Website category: movie
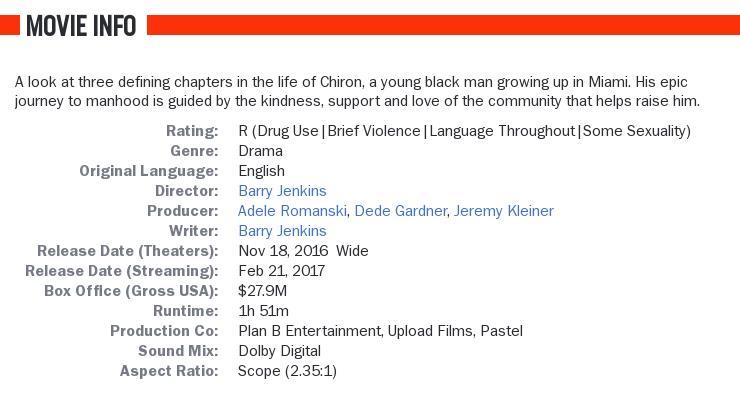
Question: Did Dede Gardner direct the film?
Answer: no

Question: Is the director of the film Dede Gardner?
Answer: no

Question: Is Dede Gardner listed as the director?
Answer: no

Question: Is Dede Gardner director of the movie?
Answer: no

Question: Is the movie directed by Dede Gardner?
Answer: no

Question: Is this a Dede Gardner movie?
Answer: no

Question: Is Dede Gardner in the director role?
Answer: no

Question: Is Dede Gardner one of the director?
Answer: no

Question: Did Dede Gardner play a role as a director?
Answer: no

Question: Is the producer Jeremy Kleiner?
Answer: yes

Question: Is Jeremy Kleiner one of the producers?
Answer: yes

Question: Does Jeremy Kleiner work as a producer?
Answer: yes

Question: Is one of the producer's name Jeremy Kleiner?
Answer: yes

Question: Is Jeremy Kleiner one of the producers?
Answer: yes

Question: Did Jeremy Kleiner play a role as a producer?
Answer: yes

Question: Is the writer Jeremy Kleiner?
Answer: no

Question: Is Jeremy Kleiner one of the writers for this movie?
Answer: no

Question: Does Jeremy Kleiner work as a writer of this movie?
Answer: no

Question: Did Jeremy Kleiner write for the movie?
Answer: no

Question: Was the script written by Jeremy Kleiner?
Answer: no

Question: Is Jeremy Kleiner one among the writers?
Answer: no

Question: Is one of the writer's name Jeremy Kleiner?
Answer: no

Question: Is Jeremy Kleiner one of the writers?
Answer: no

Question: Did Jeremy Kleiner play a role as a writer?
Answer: no

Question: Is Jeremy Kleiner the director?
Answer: no

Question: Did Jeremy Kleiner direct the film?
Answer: no

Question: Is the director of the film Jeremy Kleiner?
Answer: no

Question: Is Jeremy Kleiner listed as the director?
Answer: no

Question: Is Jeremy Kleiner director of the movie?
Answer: no

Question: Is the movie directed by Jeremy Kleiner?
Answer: no

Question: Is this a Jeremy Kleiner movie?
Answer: no

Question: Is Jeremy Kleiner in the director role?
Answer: no

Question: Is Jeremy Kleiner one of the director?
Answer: no

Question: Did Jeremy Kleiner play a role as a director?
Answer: no